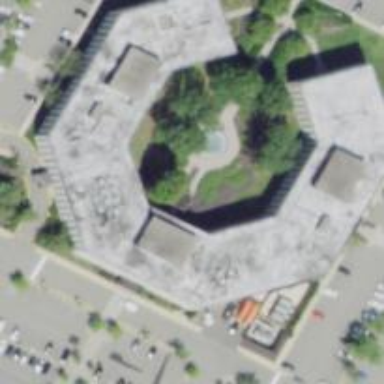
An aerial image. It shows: Government office.